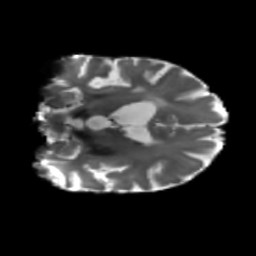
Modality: T2w
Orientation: coronal
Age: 63
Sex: female
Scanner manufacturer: siemens
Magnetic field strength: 3 T
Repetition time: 5.25 s
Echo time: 0.08 s